Question: I'd like to load a whole html page in a popup with the magnific popup plugin. If I try:
'''
<a href='/page.html' class='btn' id="edit-images-btn">Edit images</a>
<script>
$('#edit-images-btn').magnificPopup({
type: 'ajax'
});
</script>
'''
It produces this:

This is graphically quite what I want but the problem is that the content of '<html></html>' is inserted directly into dom without being placed in a protective iframe. That can't be good. I'd like magnific popup to create an invisible iframe for the content. I get some weird js errors in console too:
'''
Failed to load resource: the server responded with a status of 405 (Method Not Allowed) http://maps.googleapis.com/maps/api/js?key=AIzaSyBW_Py3pNsiSifVJzqL8J28LFCQ6P1KaX0&sensor=false&libraries=places&_=1389102487002
Failed to load resource: No 'Access-Control-Allow-Origin' header is present on the requested resource. Origin 'http://127.0.0.1:8008' is therefore not allowed access. http://maps.googleapis.com/maps/api/js?key=AIzaSyBW_Py3pNsiSifVJzqL8J28LFCQ6P1KaX0&sensor=false&libraries=places&_=1389102487002
XMLHttpRequest cannot load http://maps.googleapis.com/maps/api/js?key=AIzaSyBW_Py3pNsiSifVJzqL8J28LFCQ6P1KaX0&sensor=false&libraries=places&_=1389102487002. No 'Access-Control-Allow-Origin' header is present on the requested resource. Origin 'http://127.0.0.1:8008' is therefore not allowed access.
'''
These errors are probably a consequence of the invalid html structure or maybe multiple inclusion of google maps api. Not sure. It probably will be solved by iframing the content.
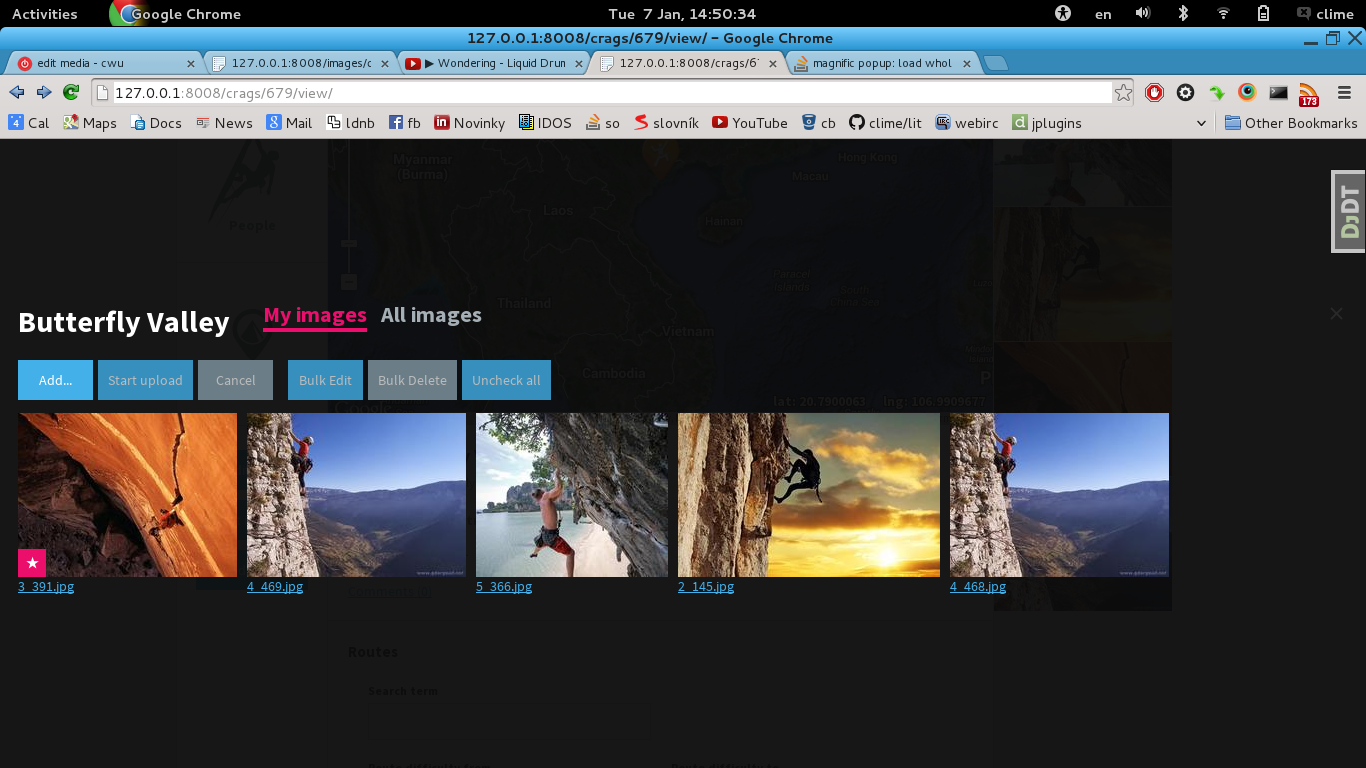
Answer: If you want to create iframe, why not to use iframe type of popup, instead of ajax?
Otherwise, if you just want to get rid of HTML and BODY tags, and leave just contents of BODY, you may parse the content in 'parseAjax' callback <URL>